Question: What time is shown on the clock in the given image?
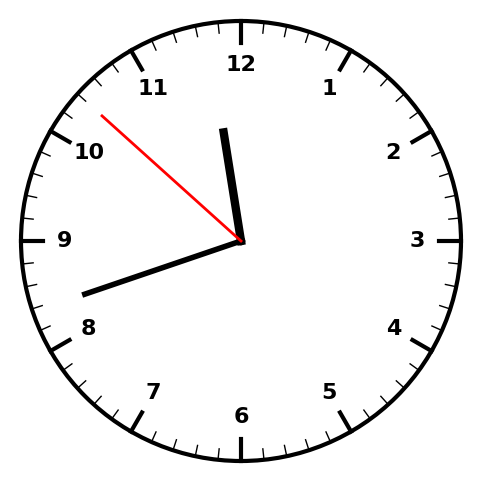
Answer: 11:41:52